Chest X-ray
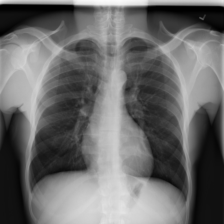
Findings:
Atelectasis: negative
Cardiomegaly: negative
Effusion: negative
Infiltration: positive
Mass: negative
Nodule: negative
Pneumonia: negative
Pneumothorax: negative
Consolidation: negative
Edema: negative
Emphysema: negative
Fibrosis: negative
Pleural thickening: negative
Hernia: negative